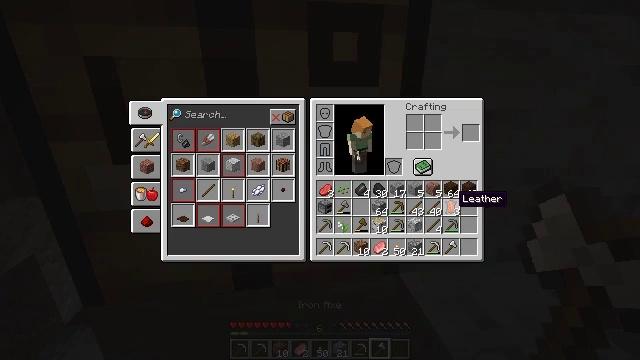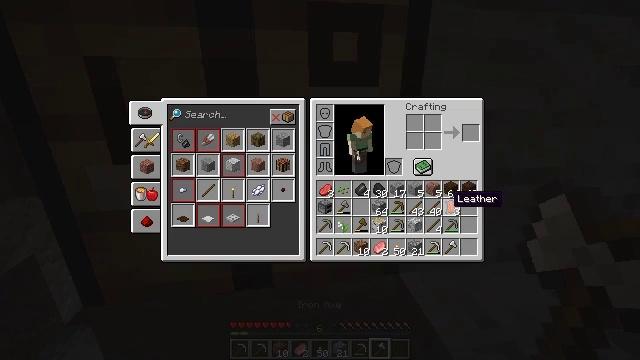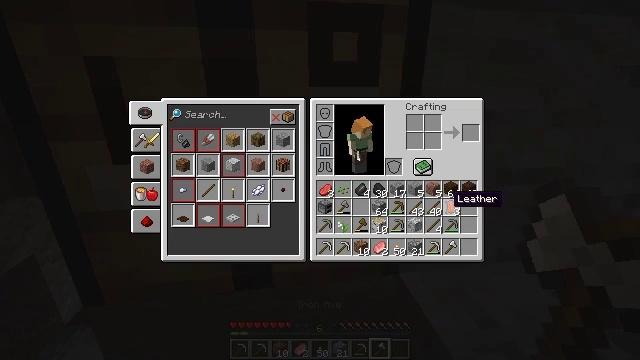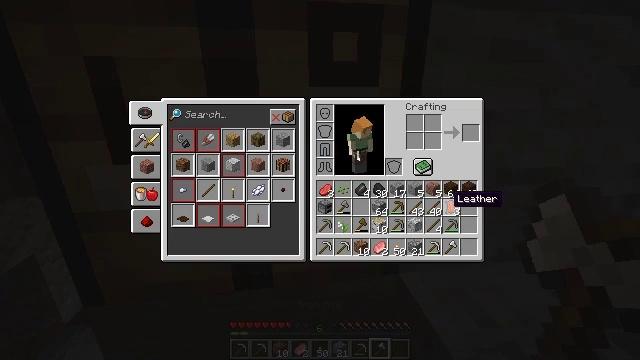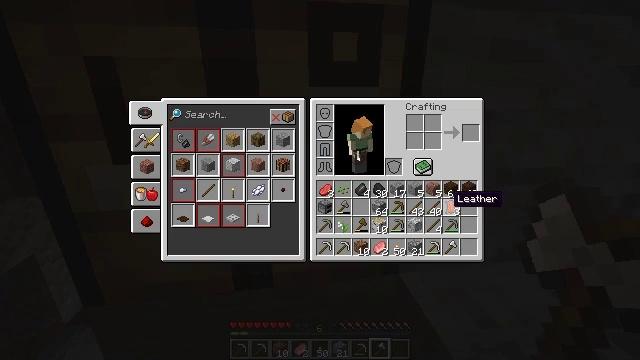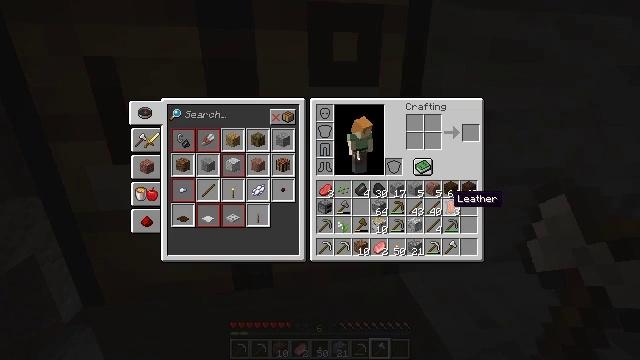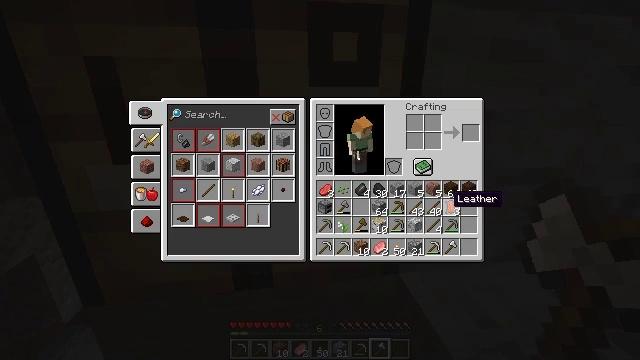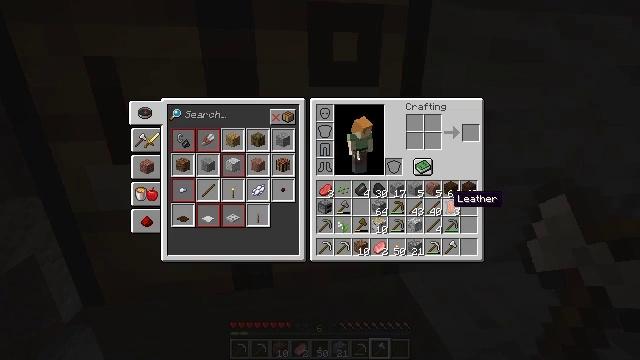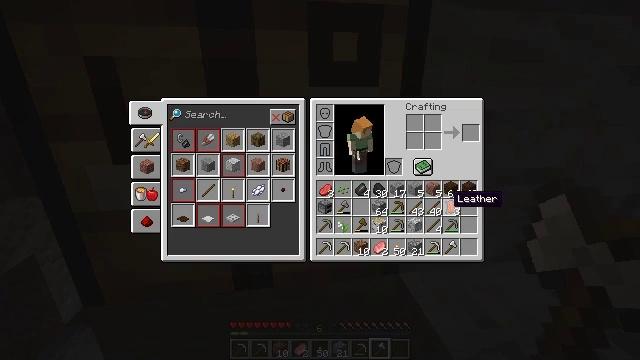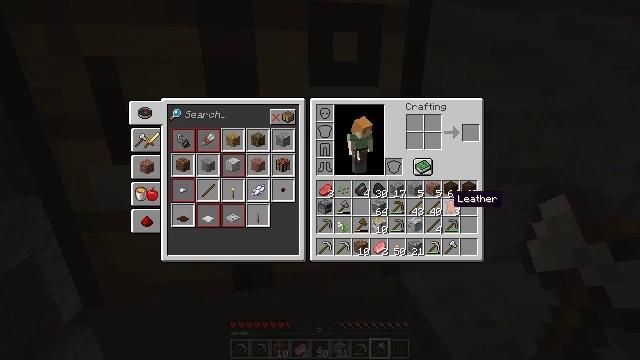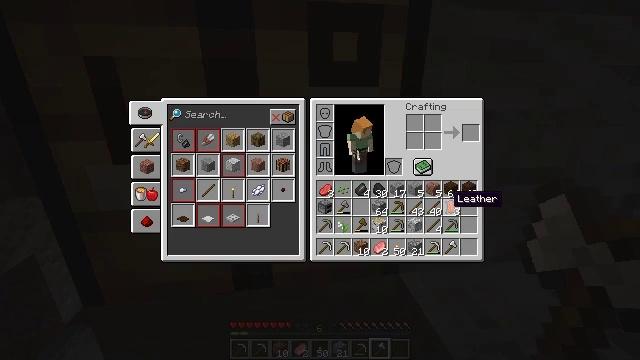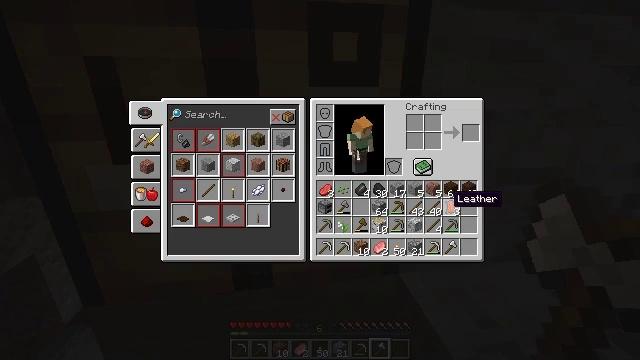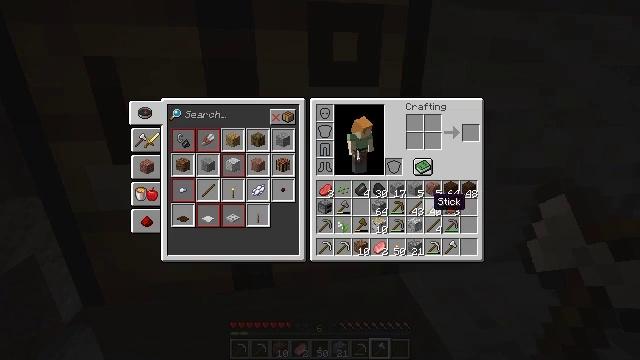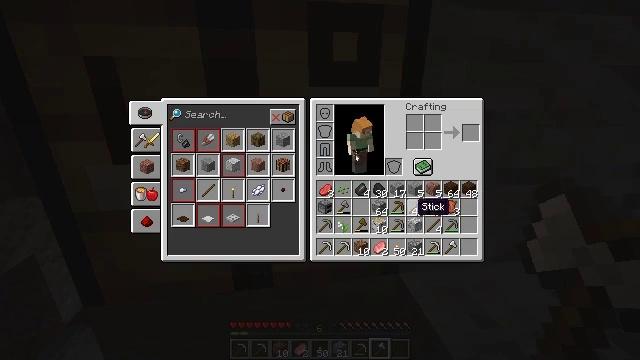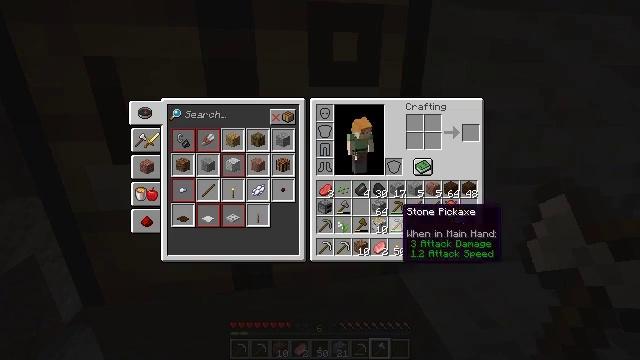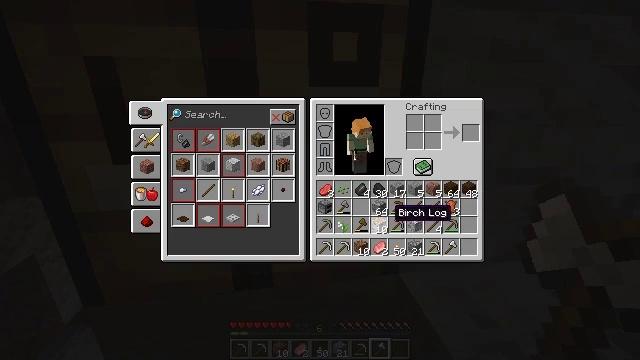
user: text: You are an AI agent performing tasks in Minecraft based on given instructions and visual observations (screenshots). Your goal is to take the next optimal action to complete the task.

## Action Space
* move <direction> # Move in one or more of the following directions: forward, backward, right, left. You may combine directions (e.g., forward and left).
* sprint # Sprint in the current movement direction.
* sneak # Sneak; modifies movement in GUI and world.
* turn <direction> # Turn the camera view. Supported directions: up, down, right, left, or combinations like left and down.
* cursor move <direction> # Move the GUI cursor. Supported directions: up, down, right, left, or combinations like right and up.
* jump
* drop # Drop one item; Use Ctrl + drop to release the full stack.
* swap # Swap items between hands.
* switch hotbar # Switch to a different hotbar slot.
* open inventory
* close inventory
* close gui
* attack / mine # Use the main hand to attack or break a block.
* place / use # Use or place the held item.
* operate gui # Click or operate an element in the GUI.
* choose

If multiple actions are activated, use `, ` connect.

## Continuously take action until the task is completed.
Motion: motion action
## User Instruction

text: Recycle the crafting table.
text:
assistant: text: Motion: no_op
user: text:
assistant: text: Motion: no_op
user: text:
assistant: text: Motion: no_op
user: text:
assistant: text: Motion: no_op
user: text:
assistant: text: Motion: no_op
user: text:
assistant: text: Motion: no_op
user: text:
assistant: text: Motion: no_op
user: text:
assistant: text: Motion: no_op
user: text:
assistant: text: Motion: no_op
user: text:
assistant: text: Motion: no_op
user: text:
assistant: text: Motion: no_op
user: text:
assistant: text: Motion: cursor move left
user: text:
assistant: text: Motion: cursor move left
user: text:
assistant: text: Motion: cursor move left
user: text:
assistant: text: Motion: cursor move left
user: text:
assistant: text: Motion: no_op
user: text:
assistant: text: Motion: no_op
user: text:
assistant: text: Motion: no_op
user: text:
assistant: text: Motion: no_op
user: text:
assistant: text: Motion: no_op
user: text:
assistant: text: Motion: no_op
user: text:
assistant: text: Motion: no_op
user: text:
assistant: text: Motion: no_op
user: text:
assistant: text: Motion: no_op
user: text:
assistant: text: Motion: cursor move right and down
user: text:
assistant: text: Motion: cursor move right and down
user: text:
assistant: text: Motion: cursor move right and down
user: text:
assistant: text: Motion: no_op
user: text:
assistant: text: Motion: cursor move right
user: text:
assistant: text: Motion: no_op